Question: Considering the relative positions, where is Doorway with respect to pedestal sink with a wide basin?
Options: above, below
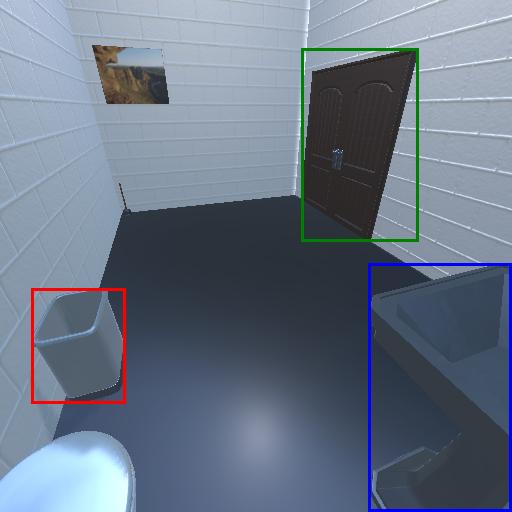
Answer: above